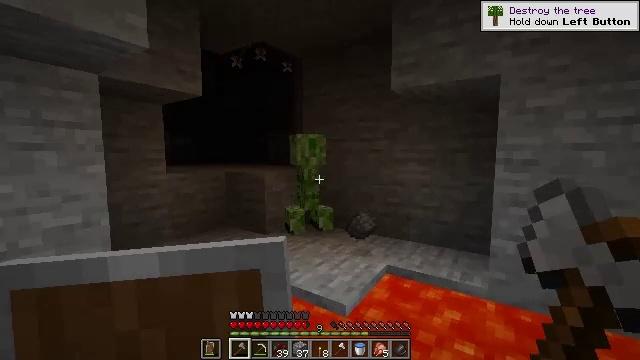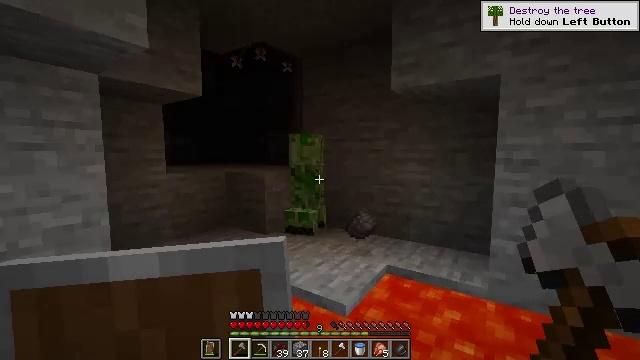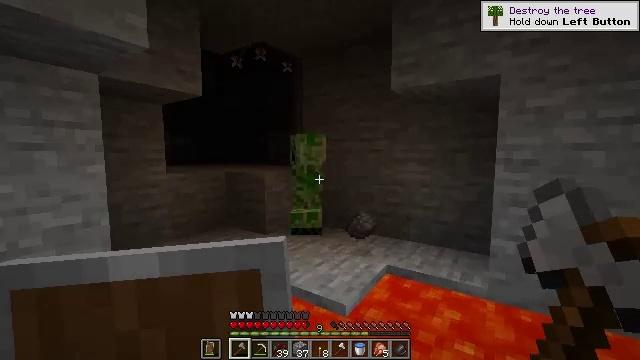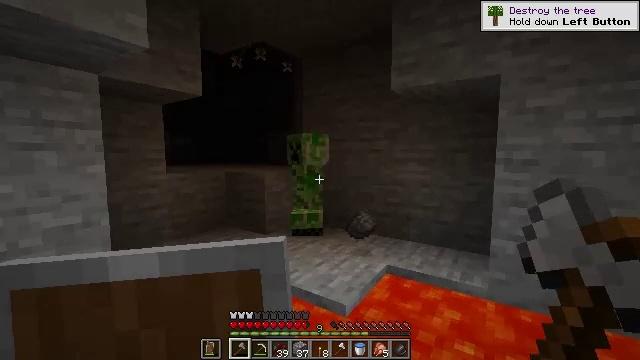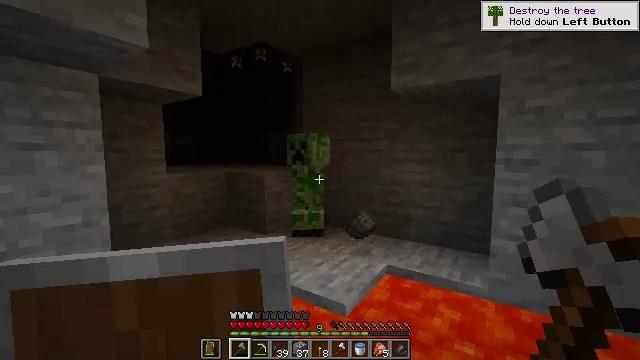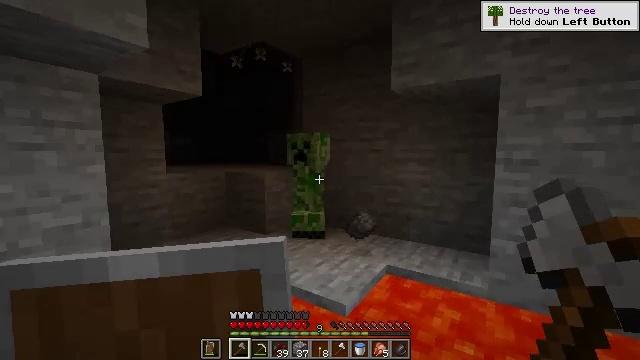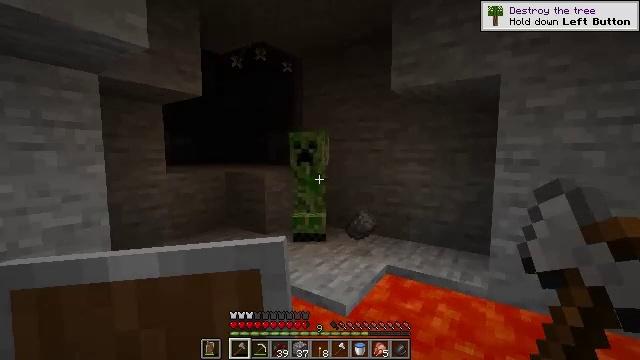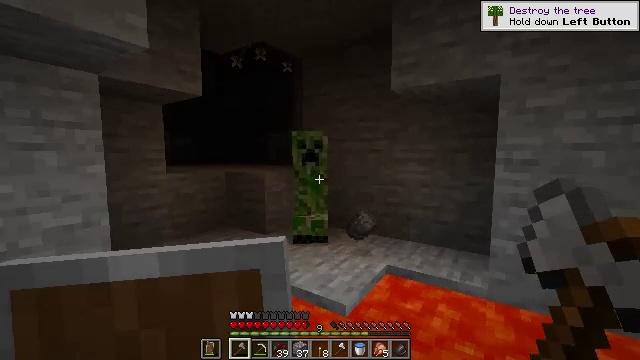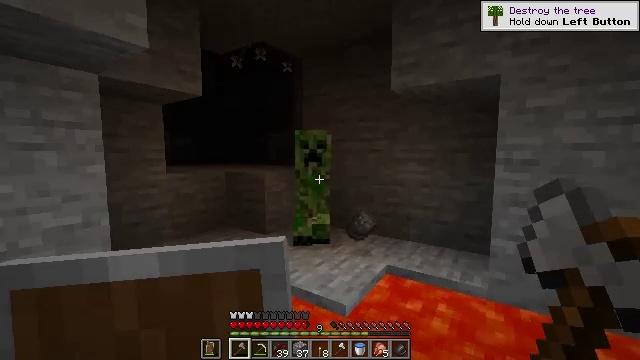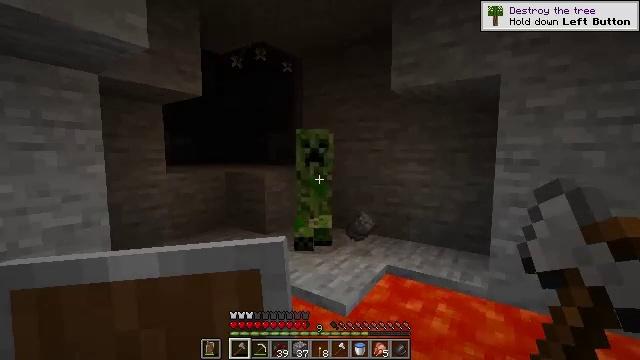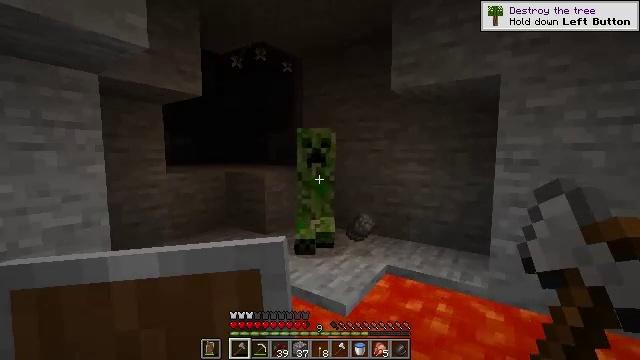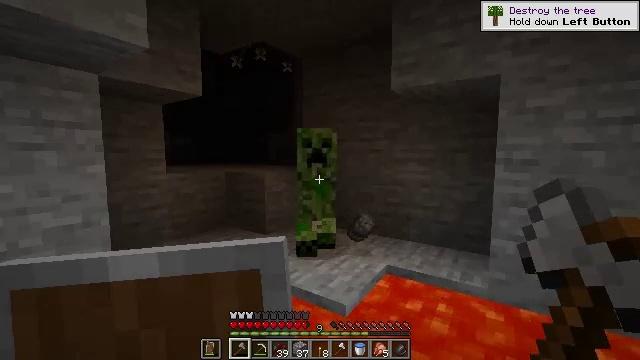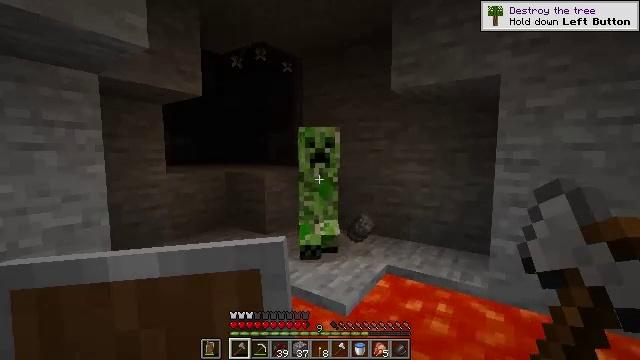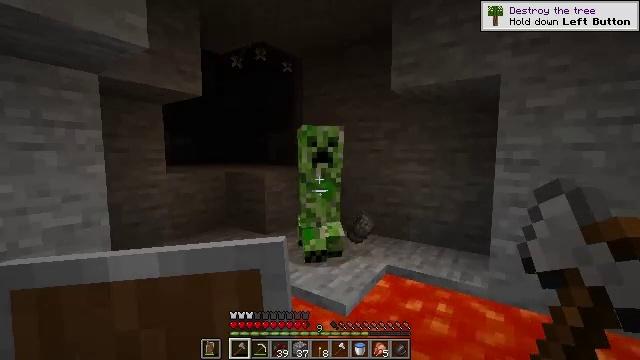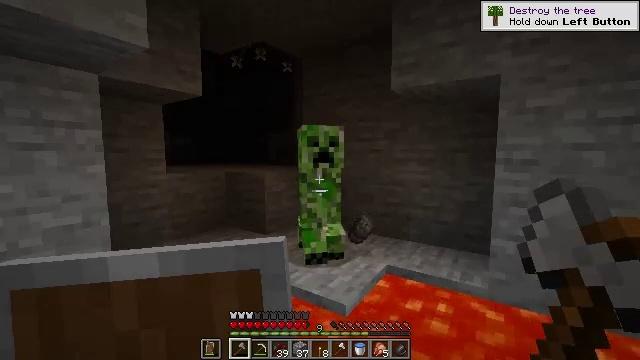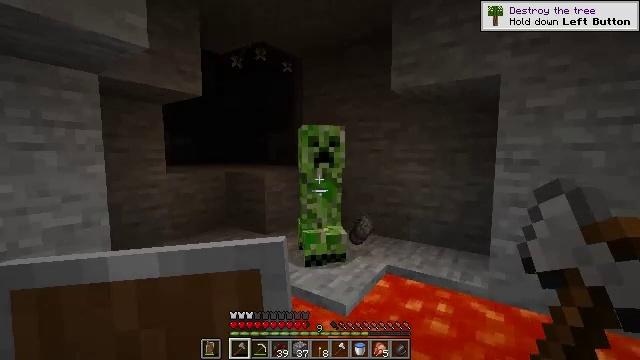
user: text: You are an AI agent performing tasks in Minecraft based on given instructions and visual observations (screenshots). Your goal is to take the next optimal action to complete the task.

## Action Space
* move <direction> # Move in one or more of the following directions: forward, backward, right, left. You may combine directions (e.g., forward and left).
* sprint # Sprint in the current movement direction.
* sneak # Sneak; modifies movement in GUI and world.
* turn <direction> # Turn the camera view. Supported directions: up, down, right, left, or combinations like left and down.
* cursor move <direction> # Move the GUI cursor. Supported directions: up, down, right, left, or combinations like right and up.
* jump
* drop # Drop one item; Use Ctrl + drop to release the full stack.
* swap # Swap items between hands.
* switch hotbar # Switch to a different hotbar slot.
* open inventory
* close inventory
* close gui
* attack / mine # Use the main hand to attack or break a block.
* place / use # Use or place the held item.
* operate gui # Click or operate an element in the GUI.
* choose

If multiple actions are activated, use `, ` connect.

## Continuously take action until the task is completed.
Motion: motion action
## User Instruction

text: Hunt the creeper.
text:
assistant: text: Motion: sneak
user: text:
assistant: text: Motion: sneak
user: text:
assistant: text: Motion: sneak
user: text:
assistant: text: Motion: sneak
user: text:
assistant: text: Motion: sneak
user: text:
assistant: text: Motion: sneak
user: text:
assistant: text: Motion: sneak
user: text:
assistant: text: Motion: sneak
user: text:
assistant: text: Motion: sneak
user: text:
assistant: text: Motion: sneak
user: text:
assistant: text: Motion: sneak
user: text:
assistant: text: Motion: sneak
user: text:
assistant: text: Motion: sneak
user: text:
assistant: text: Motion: sneak
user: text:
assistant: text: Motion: sneak
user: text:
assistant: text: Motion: sneak, attack / mine
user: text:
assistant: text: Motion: sneak, attack / mine
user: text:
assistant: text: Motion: sneak, attack / mine
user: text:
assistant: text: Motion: sneak
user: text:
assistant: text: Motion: sneak, attack / mine
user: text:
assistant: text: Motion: sneak, attack / mine